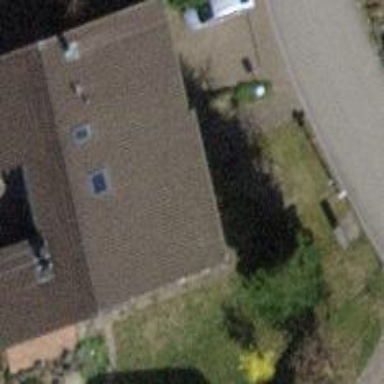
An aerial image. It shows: Detached building.